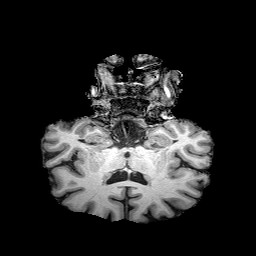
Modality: T1w
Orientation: sagittal
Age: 62
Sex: male
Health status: healthy